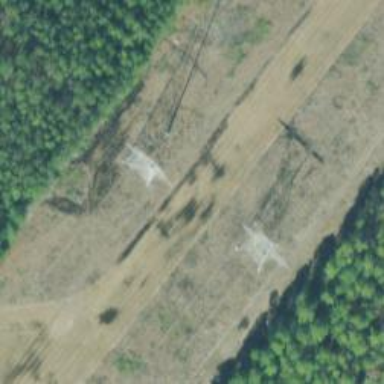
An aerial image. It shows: Lattice structure tower used for power transmission.